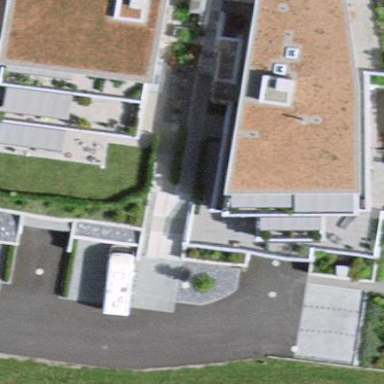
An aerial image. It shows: Parking area.